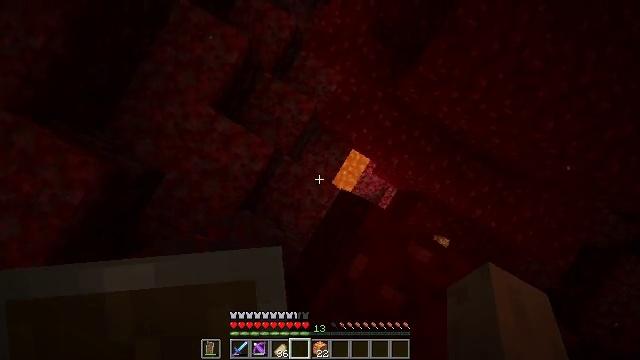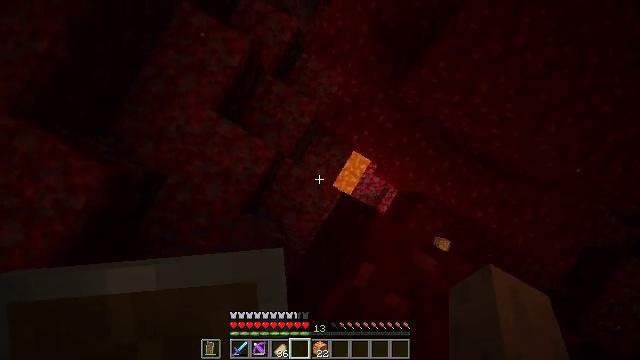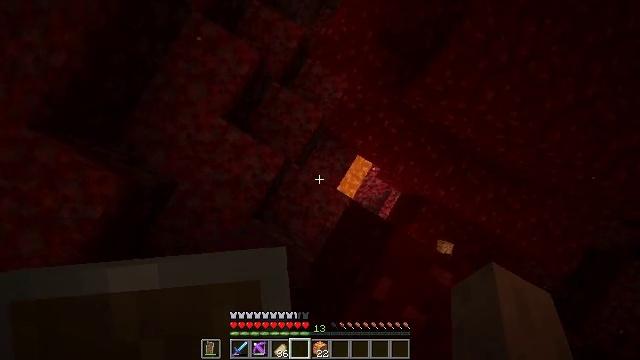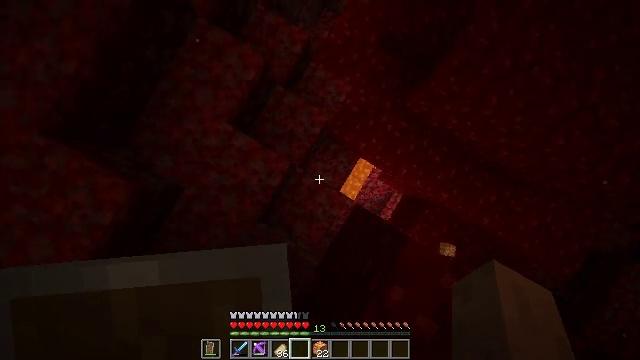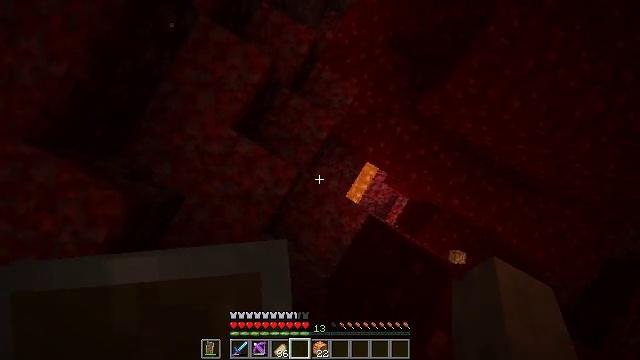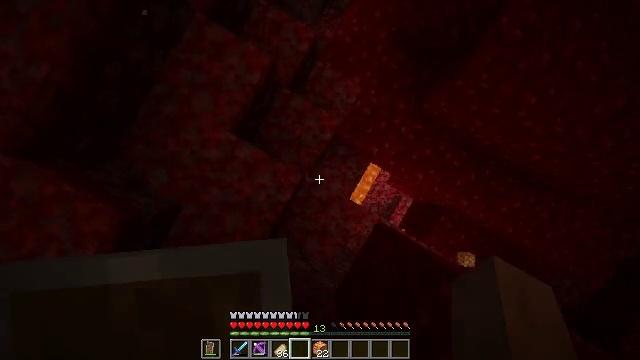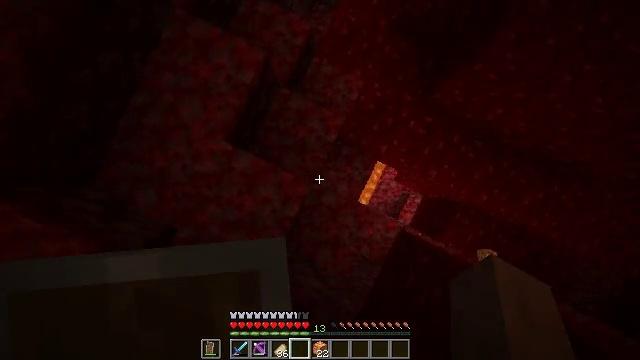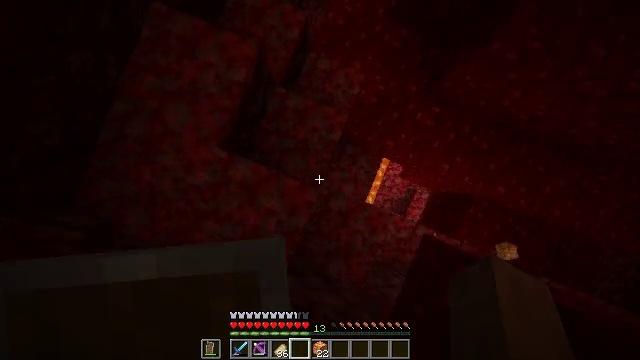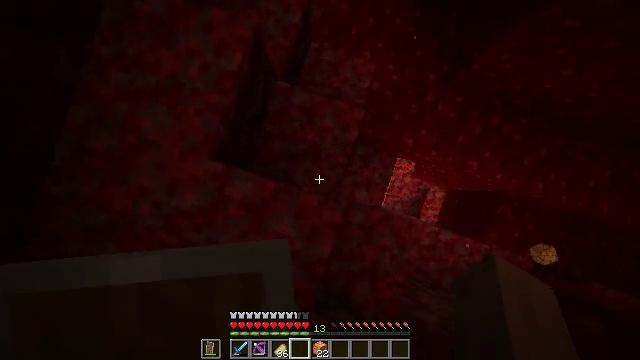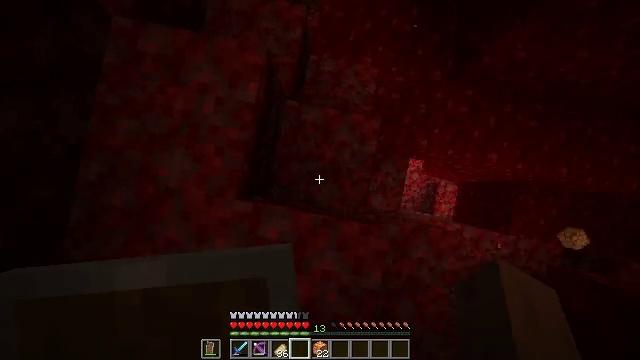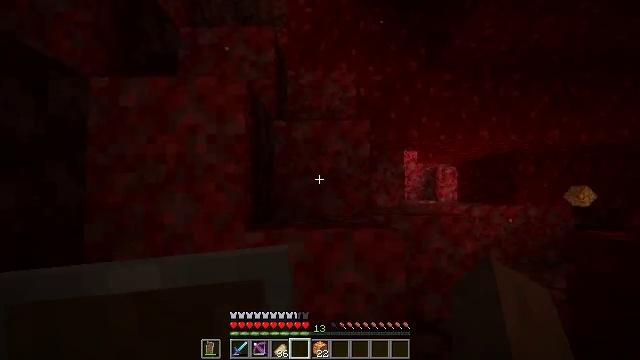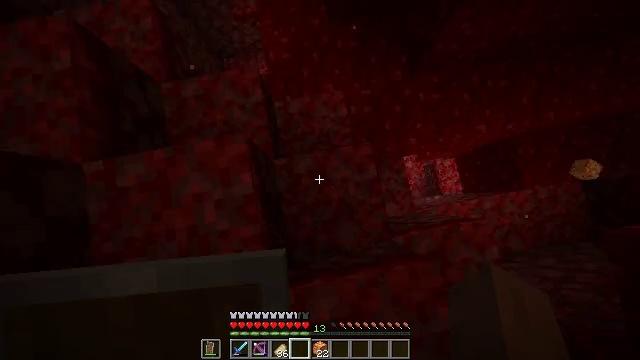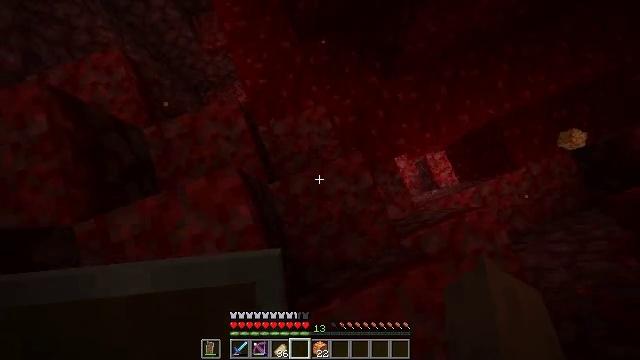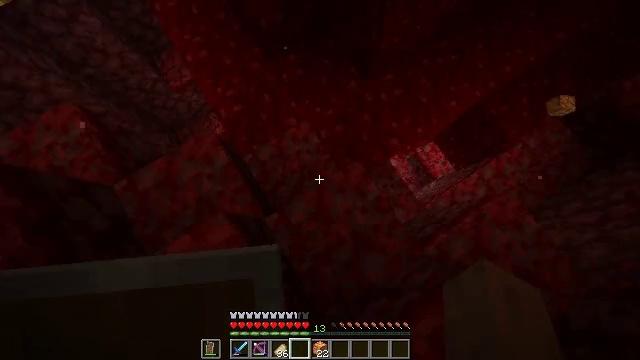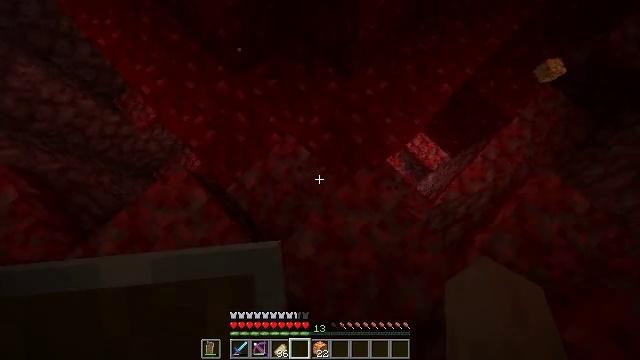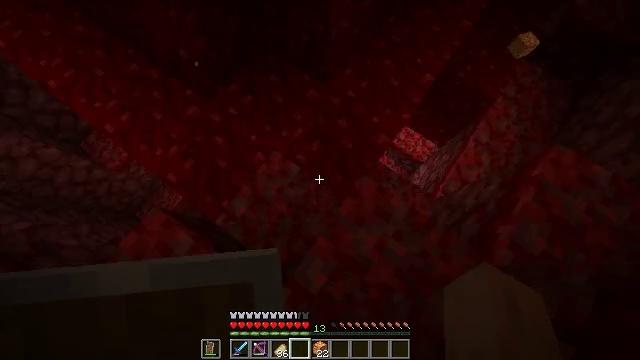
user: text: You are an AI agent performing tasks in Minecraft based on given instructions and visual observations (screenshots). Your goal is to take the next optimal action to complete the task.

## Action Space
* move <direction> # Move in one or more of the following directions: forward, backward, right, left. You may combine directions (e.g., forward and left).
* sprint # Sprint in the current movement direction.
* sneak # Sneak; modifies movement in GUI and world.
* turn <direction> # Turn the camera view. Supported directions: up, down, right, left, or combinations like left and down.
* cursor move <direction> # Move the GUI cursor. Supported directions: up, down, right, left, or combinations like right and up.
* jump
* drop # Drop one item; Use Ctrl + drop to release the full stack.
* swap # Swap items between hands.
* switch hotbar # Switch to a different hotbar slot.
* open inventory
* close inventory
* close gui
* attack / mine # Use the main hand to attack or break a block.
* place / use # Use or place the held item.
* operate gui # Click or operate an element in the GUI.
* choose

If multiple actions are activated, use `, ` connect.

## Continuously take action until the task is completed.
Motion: motion action
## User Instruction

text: Retrieve shroomlight for lighting purposes.
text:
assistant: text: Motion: move forward and move left
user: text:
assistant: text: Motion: move forward and move left
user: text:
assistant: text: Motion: move forward and move left
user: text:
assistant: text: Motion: move forward and move left
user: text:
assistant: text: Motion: move forward and move left, turn right
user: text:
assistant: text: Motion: move left, turn right
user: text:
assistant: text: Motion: move left, turn right
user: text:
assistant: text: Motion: move forward and move left, turn right
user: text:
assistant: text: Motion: move forward and move left, turn right and up
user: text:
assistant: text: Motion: move forward, turn right and up
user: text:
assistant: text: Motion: move forward, turn right and up
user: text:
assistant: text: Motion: move forward, turn right and up
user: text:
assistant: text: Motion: move forward, turn right and up
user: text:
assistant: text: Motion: move forward, turn right and up
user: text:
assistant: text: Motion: move forward, turn right and up
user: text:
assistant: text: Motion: move forward, turn right and up
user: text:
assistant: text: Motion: move forward, turn right and up
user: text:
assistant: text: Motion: move forward, turn right and up
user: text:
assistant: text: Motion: move forward, turn right and up
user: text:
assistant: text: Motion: move forward, turn right and up
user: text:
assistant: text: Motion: move forward, turn right and up
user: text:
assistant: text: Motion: move forward, turn right and up
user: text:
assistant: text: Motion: move forward
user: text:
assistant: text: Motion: move forward
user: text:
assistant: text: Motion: move forward, turn right and up
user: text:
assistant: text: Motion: move forward, turn right and up
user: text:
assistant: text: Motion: move forward, turn right and up
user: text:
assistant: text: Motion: move forward, turn right
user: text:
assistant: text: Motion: move forward
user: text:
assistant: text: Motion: move forward